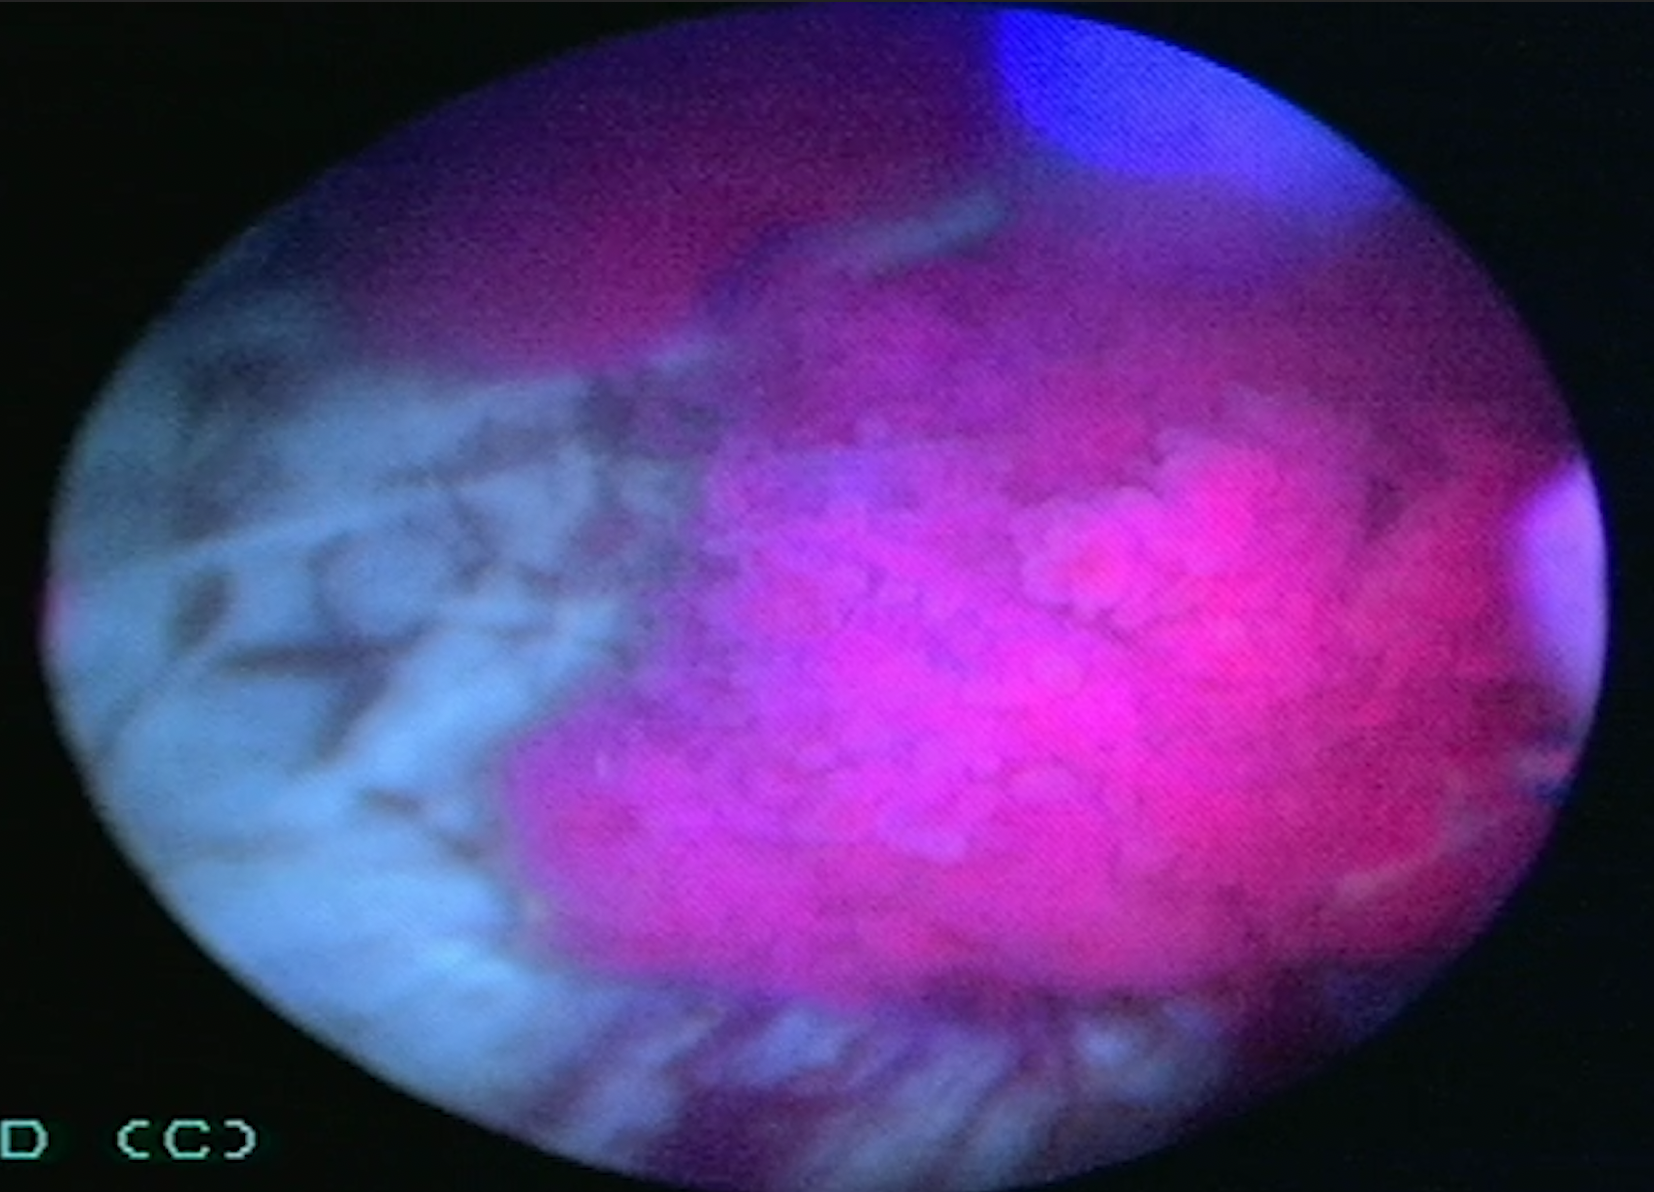
Modality: BLC
Class: Malignant
Subclass: LowGradePapillary
Lesion: Multifocal
Multifocal: 2 to 7
Stage: Ta
Morphology: Papillary
Bladder cancer association: Yes